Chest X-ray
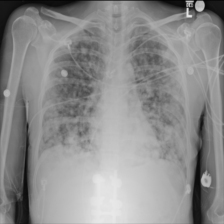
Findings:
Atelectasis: negative
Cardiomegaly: negative
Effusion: negative
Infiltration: negative
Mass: negative
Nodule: positive
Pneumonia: negative
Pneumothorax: negative
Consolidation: negative
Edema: negative
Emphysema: negative
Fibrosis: negative
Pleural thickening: negative
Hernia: negative